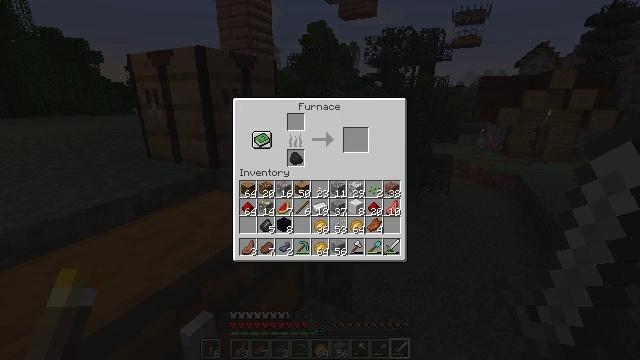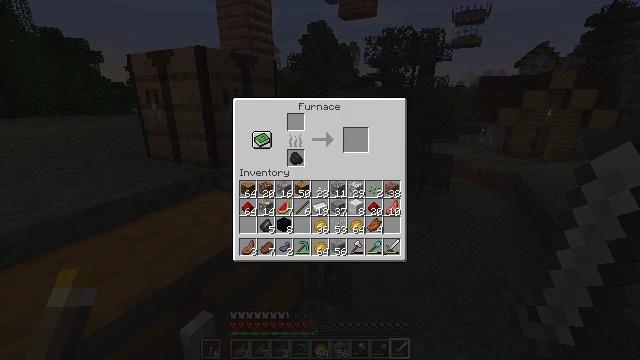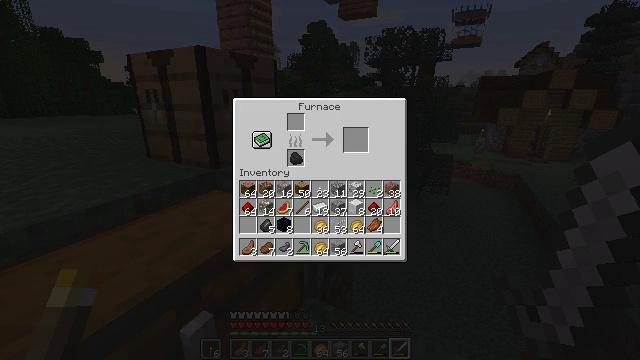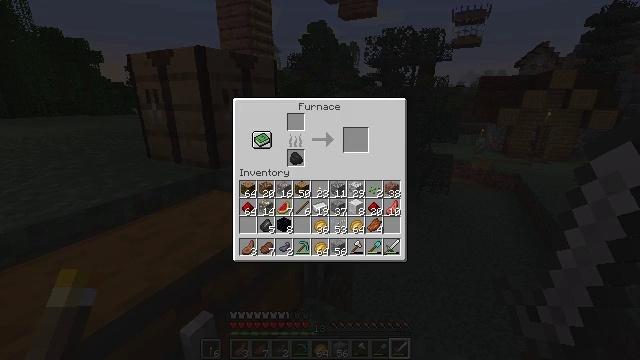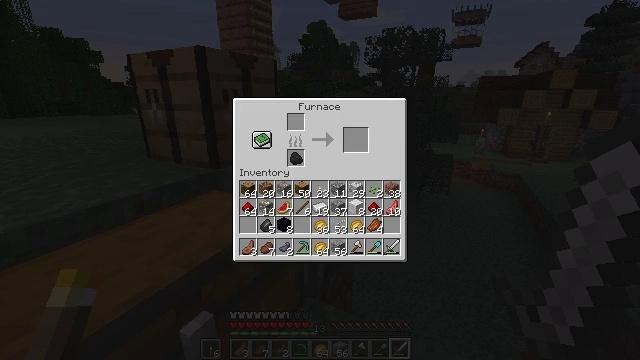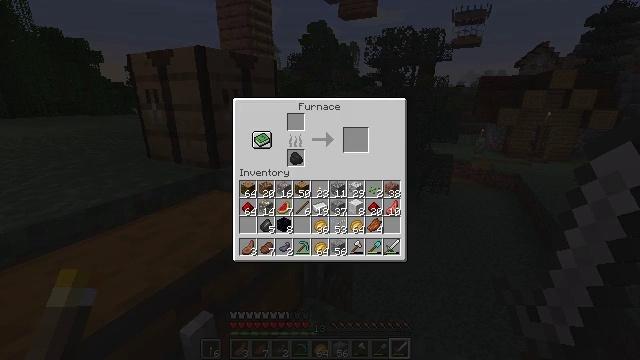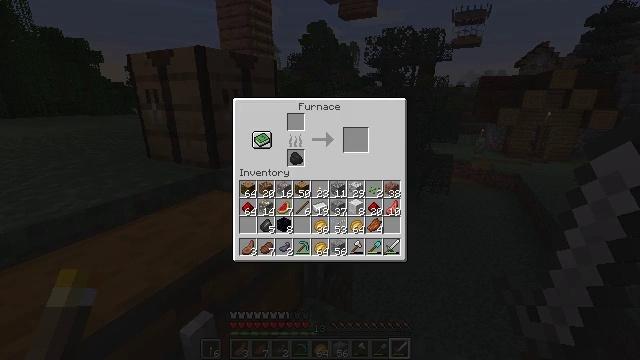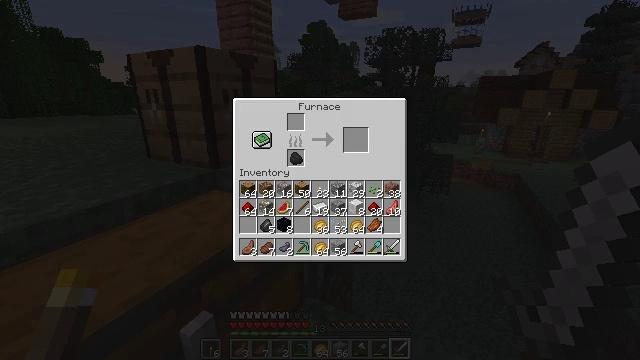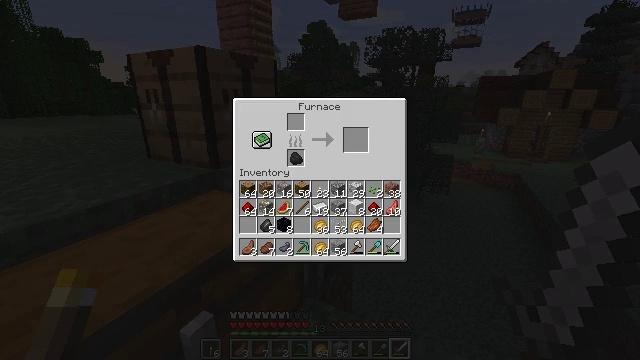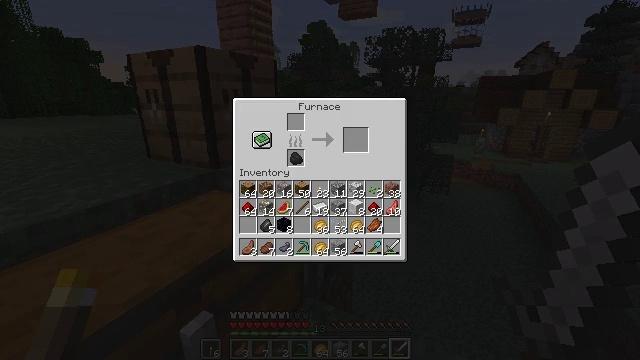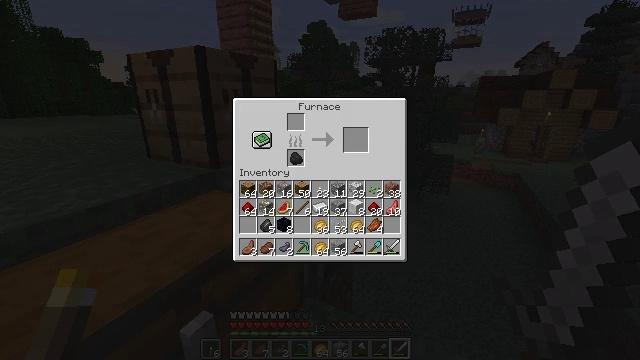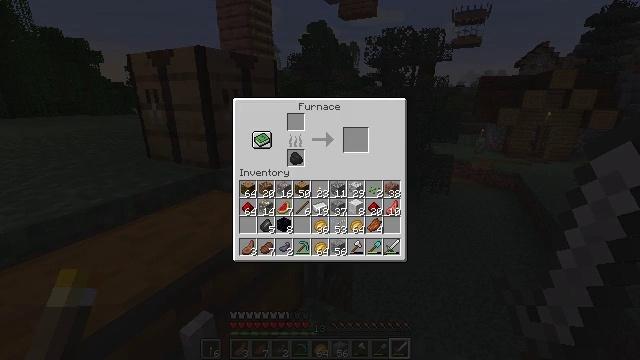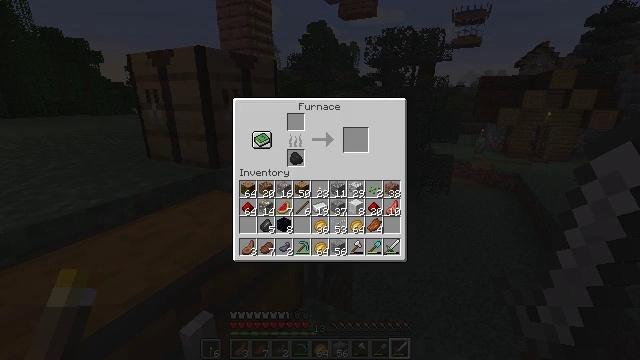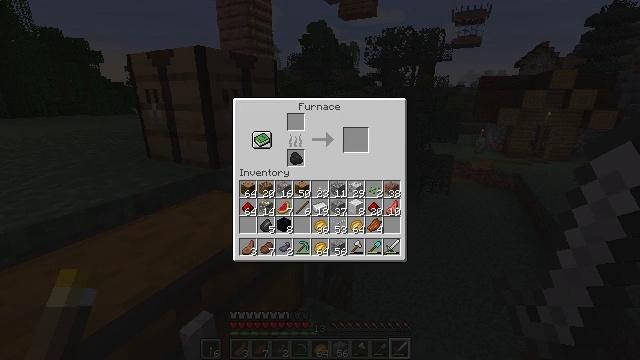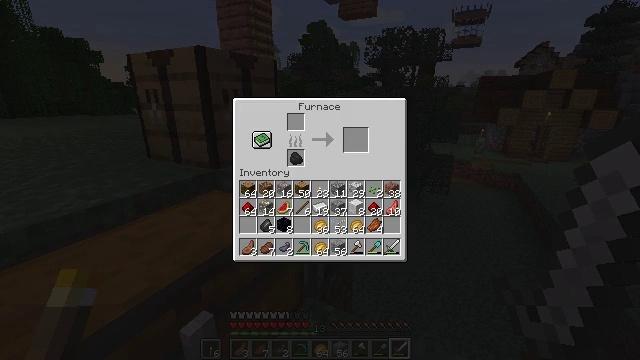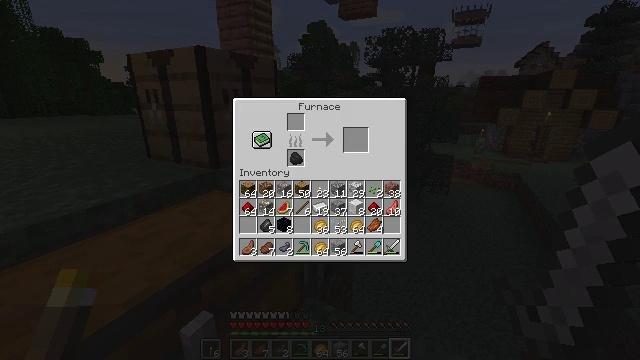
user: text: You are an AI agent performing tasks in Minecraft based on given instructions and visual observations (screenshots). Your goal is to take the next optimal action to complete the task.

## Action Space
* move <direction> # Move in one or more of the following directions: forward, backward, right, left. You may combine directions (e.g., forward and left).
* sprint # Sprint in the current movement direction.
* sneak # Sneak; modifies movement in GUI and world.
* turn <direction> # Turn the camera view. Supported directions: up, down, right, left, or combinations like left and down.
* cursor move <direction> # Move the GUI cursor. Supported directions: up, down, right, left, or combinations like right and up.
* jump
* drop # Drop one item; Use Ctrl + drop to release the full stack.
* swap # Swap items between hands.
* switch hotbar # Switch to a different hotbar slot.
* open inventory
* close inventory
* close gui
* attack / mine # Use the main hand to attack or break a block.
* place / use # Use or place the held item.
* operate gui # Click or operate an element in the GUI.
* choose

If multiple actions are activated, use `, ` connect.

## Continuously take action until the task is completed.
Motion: motion action
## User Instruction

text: Break the melon to get slices.
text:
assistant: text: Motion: no_op
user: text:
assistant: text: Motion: no_op
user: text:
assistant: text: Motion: no_op
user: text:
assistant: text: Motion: no_op
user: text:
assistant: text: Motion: no_op
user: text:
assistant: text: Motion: no_op
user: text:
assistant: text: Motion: no_op
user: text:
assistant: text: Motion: no_op
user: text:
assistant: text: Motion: no_op
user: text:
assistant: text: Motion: no_op
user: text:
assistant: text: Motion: no_op
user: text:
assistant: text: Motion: no_op
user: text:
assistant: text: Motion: no_op
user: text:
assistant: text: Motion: no_op
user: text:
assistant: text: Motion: no_op
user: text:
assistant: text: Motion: no_op
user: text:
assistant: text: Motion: no_op
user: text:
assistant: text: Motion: no_op
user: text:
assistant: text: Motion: no_op
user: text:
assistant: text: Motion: no_op
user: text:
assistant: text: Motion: no_op
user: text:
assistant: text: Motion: no_op
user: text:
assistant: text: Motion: no_op
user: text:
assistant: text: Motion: no_op
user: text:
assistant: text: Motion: no_op
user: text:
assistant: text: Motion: no_op
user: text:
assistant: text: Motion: no_op
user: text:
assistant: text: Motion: no_op
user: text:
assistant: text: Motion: no_op
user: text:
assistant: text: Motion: no_op